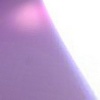
Label: sunburn